Question: My question is similar to <URL>, but I think has a simpler example.
Basically by calling 'AWTUtilities.setWindowOpaque(window, false)' to make the background of the JFrame transparent, my JPopupMenu sometimes show up as blank.
'''
public class JavaApplication8 {
JPopupMenu popup;
JMenuItem open;
JLabel bgLabel = new JLabel("testing");
public static void main(String[] args) {
// TODO code application logic here
JFrame window = new JFrame("test");
URL bgURL = JavaApplication8.class.getResource("images/bg.jpg");
ImageIcon bg = new ImageIcon(bgURL);
JavaApplication8 test = new JavaApplication8();
test.setPopupMenu();
test.bgLabel.setIcon(bg);
window.add(test.bgLabel, BorderLayout.CENTER);
window.setUndecorated(true);
AWTUtilities.setWindowOpaque(window, false);
//window.pack();
window.setSize(200, 200);
window.setDefaultCloseOperation(JFrame.DISPOSE_ON_CLOSE);
window.setLocationRelativeTo(null);
window.setVisible(true);
}
public void setPopupMenu(){
popup = new JPopupMenu();
open = new JMenuItem("Test");
popup.add(open);
this.bgLabel.setComponentPopupMenu(popup);
}
}
'''
Here's an image of what's happening:

What's interesting is that this happens whenever I click on the right side of the JFrame. Not sure why. Keep in mind I'm not 100% sure that 'AWTUtilities.setWindowOpaque(window, false)' is indeed the cause of this problem, however whenever I delete that line everything seems to be going fine.
EDIT: As stated by 'camickr', 'looks like this happens when the popup menu is not fully contained in the bounds of the parent window.'
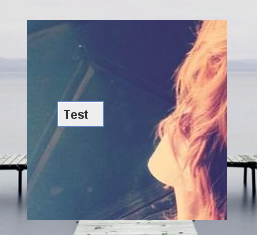
Answer: I'm not sure why using transparent / semi-transparent backgrounds causes problems with heavyweight popups and how they paint, but it does -- regarless of whether or not you use 'AWTUtilities.setWindowOpaque(window, false)' or 'frame.setBackground(new Color(0, 0, 0, 0))'.
The 'HeavyWeightPopup's get created when a popup can't fit all the way inside the target Window. So +User2280704 your problem also presents if you click at the very bottom of your window. 'LightWeightPopup's do not have this problem -- hence, menus work in the middle of your window.
Also, interesting to note, typically the menu will render fine the first time, just not the following times.
I've come up with a workaround that invokes a repaint after any popups display. Simply invoke the following code when you launch your application.
'''
PopupFactory.setSharedInstance(new PopupFactory()
{
@Override
public Popup getPopup(Component owner, final Component contents, int x, int y) throws IllegalArgumentException
{
Popup popup = super.getPopup(owner, contents, x, y);
SwingUtilities.invokeLater(new Runnable()
{
@Override
public void run()
{
contents.repaint();
}
});
return popup;
}
});
'''